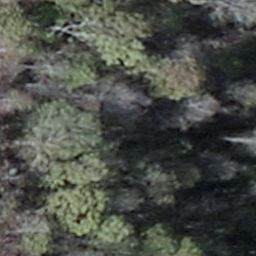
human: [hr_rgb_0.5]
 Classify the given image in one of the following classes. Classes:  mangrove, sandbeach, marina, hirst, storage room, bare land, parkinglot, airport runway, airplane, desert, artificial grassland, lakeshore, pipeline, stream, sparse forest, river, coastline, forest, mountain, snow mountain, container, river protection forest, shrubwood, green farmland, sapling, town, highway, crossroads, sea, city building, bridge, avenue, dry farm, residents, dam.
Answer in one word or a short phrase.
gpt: shrubwood